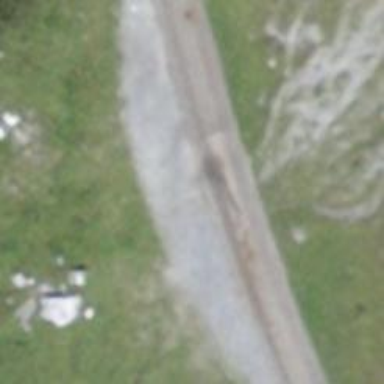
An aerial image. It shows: Passing place on the road.